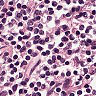
Metastatic tissue present: no